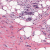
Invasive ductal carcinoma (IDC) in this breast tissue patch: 0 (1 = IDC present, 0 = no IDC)